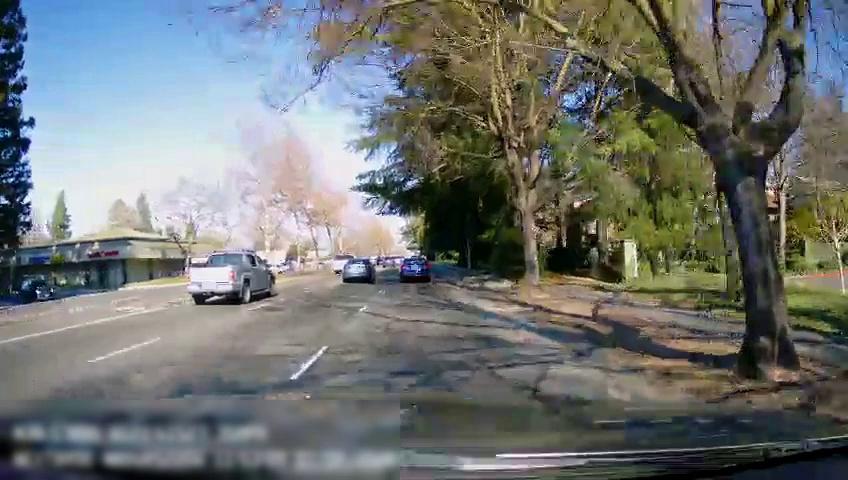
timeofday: Day
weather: Sunny
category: Drivable Space
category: Drivable Space
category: Vehicles | Truck
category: Vehicles | Car
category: Vehicles | Car
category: Vehicles | Truck
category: Vehicles | Car
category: Vehicles | Car
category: Lanes | Alternate Lane
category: Lanes | Alternate Lane
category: Lanes | Current Lane